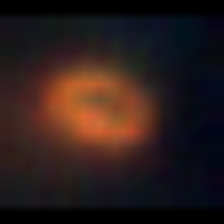
Taxon: NanoPlankton
Group: Other